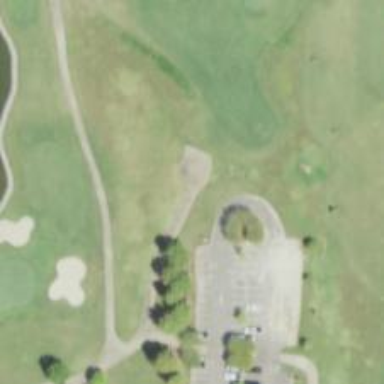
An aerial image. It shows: Golf cartpath that is also road path.